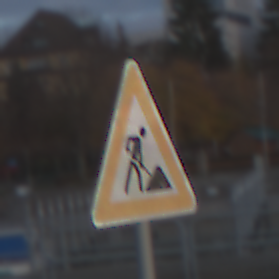
Verkehrszeichen: Arbeitsstelle
Umgebung: Outdoor, Suburban
Tageszeit: SunriseSunset
Wetter: PartlyCloudy
Licht: Natural
Jahreszeit: NotSpecified
Kontrast: LowContrast